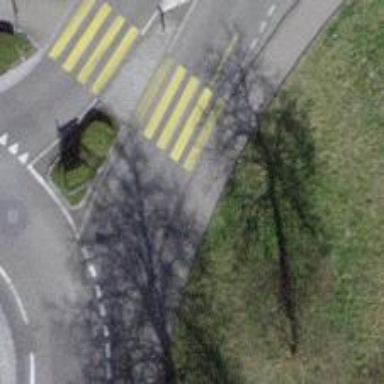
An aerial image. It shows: Kerb serving as barrier.